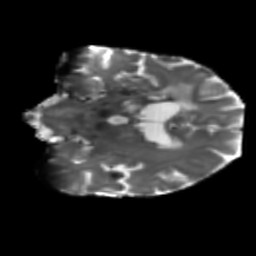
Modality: T2w
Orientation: coronal
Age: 54
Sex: female
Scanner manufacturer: siemens
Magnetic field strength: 3 T
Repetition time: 5.25 s
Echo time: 0.08 s